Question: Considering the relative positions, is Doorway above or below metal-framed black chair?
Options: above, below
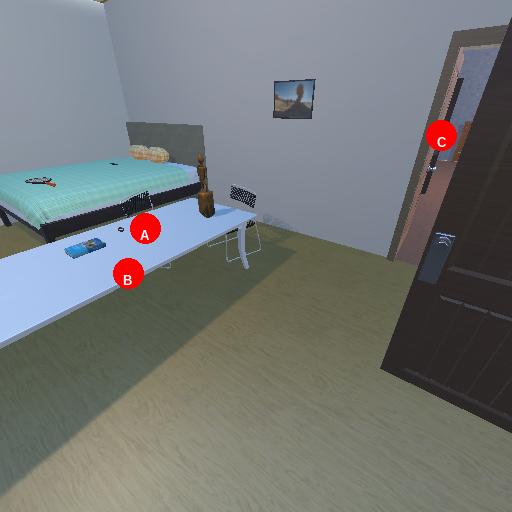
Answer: above